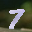
Label: 7